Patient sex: F
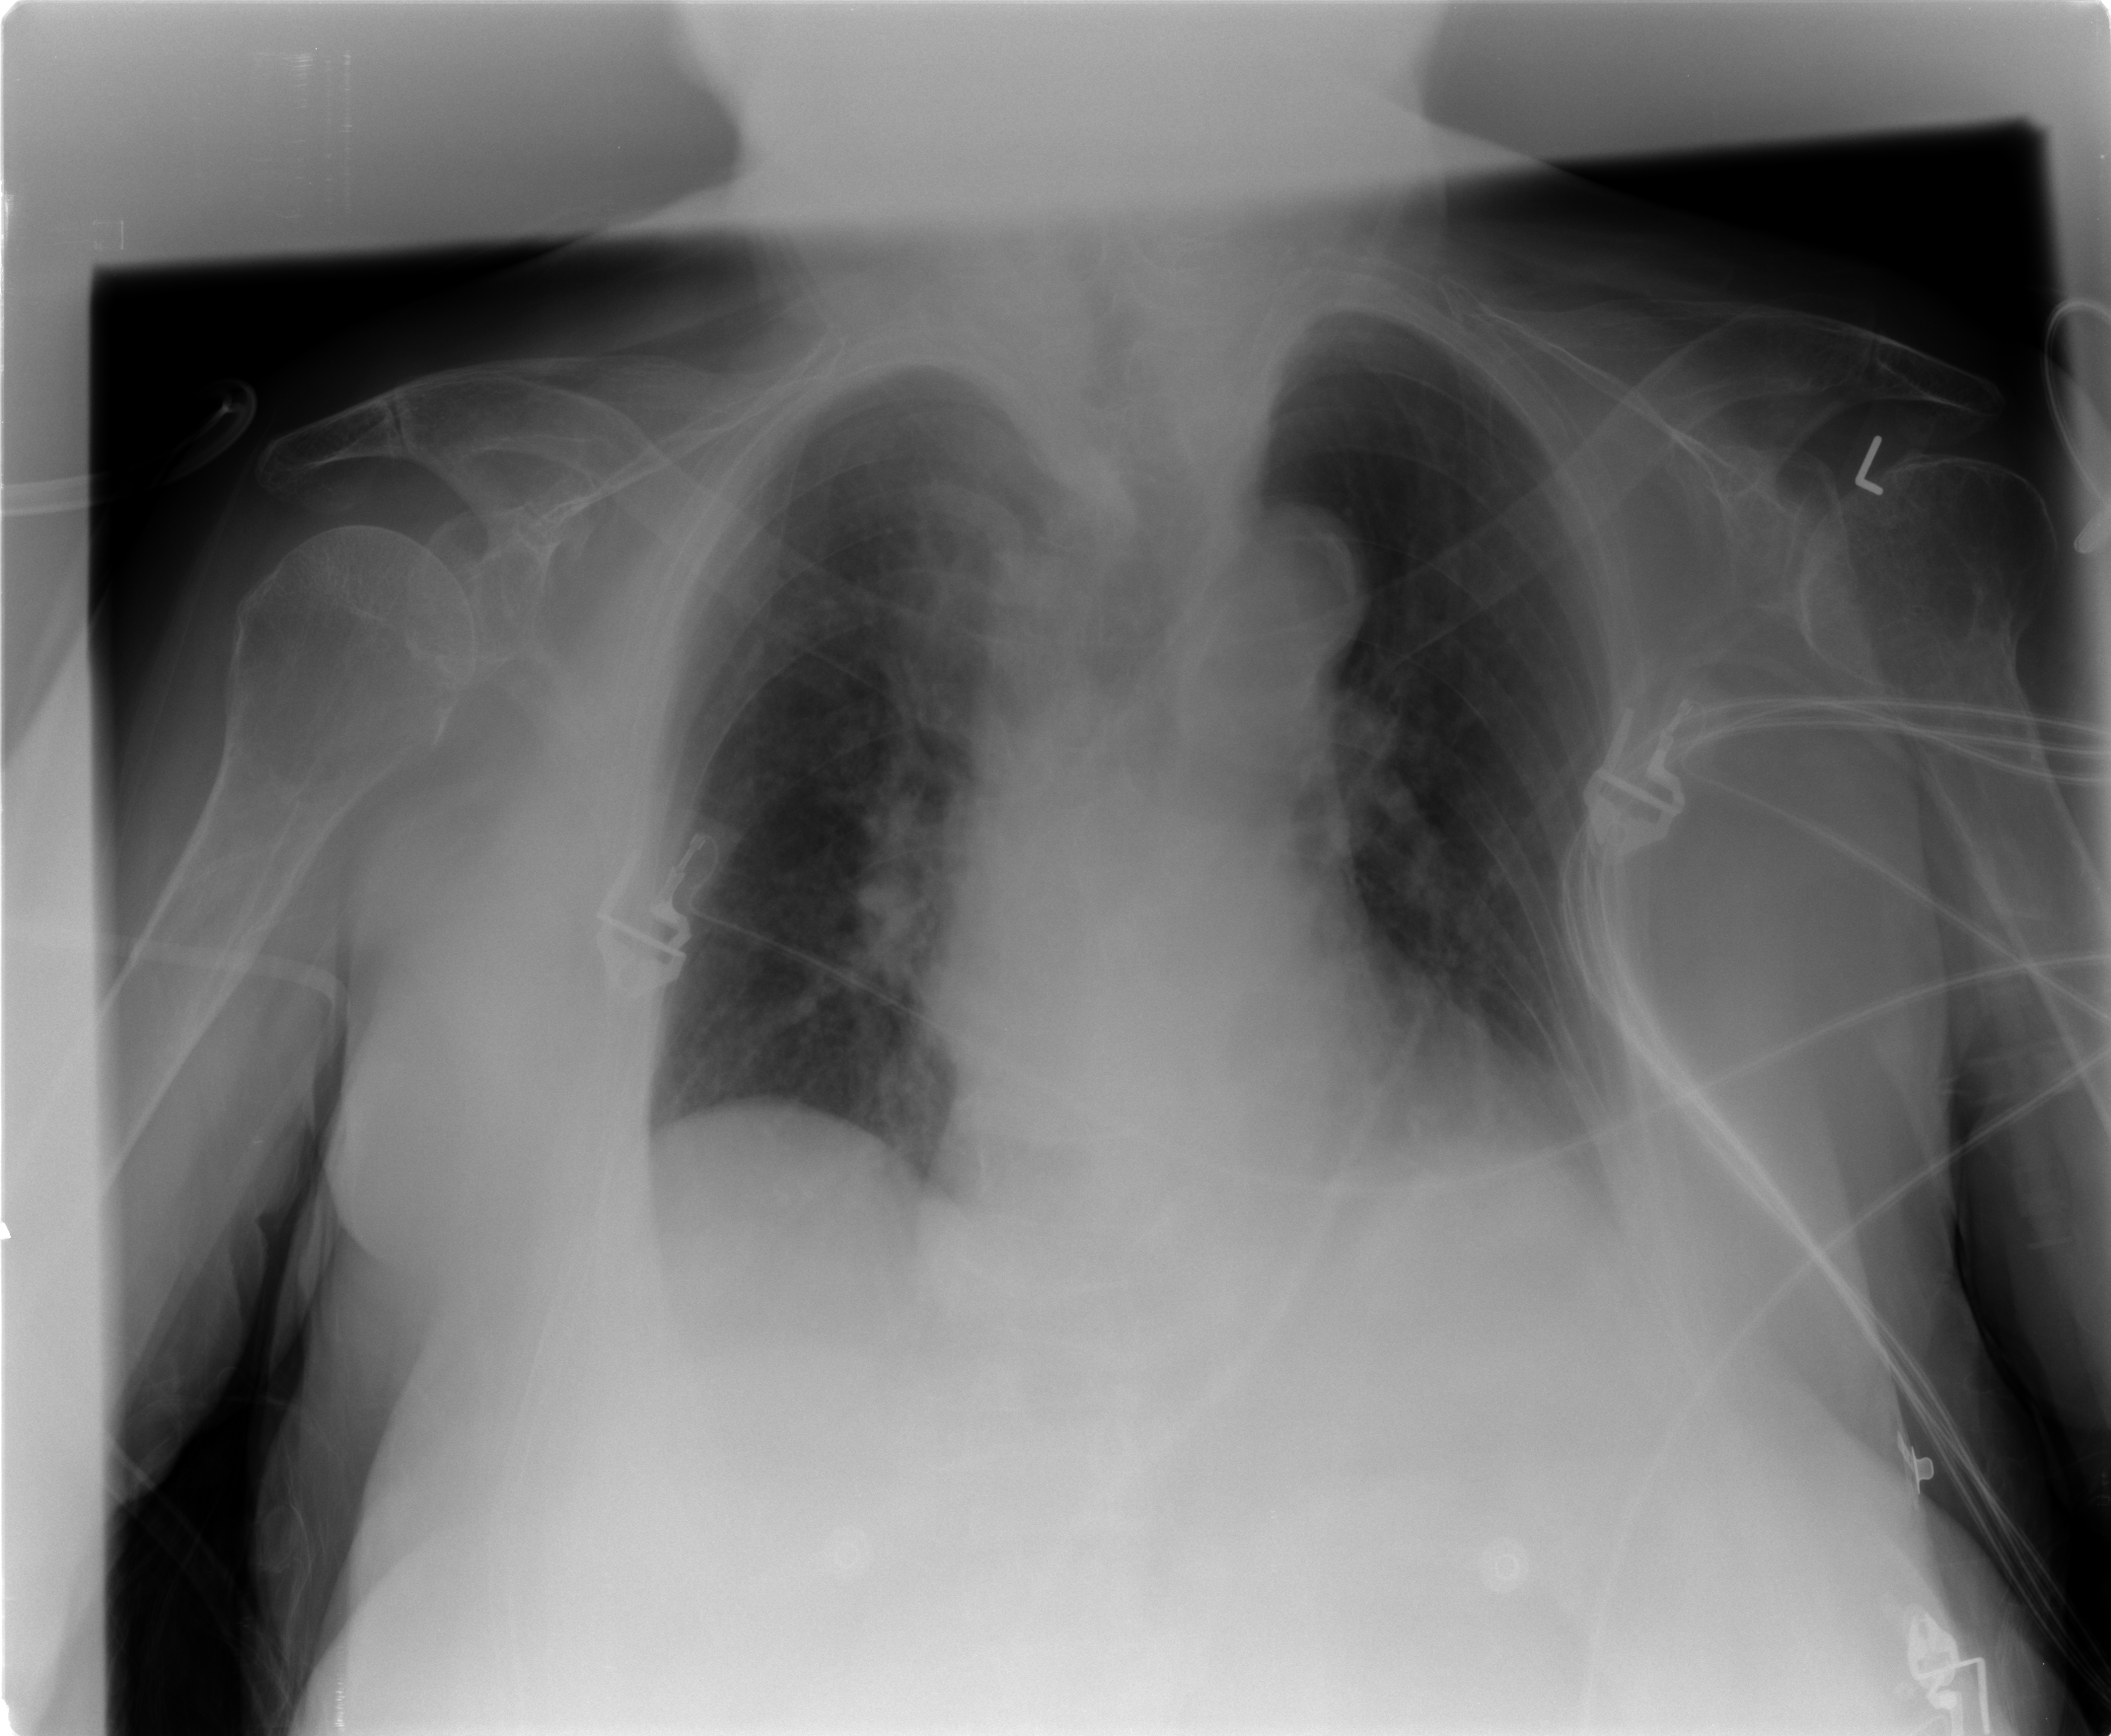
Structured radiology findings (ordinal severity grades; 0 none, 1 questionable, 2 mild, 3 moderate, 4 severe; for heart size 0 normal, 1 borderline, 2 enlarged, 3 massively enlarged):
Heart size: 1
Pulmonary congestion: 0
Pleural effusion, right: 0
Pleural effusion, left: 1
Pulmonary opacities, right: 0
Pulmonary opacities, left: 0
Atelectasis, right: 0
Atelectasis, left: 0